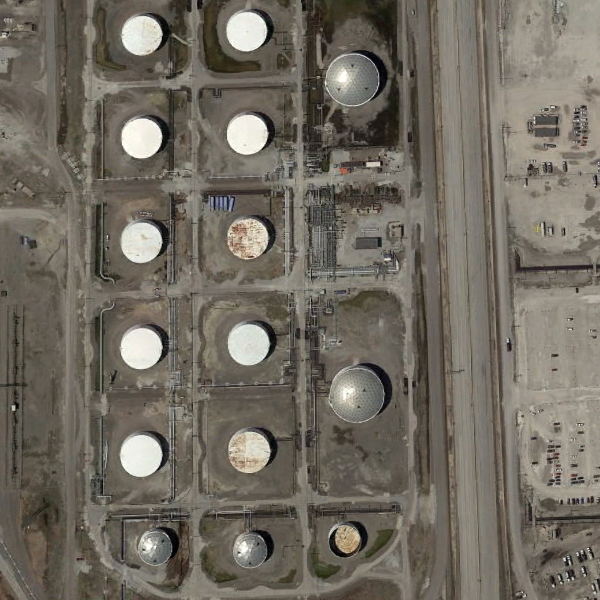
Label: StorageTanks